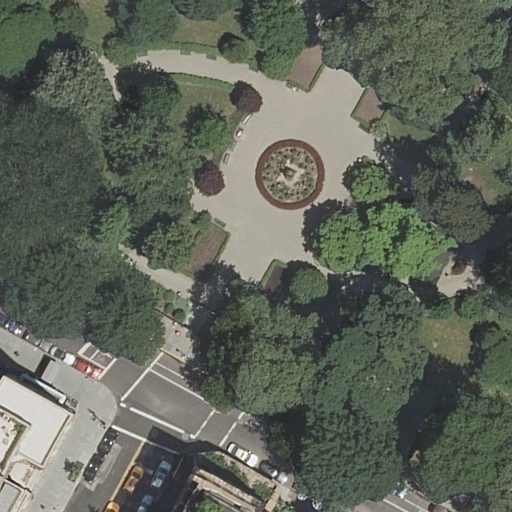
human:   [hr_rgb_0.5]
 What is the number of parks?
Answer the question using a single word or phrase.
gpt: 1

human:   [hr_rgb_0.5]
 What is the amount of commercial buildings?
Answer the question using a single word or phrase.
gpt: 0

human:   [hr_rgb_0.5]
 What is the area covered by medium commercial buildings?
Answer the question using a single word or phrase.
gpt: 0m2

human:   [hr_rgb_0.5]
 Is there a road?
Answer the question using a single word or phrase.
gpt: yes

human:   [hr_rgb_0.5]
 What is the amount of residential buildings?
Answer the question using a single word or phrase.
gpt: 3

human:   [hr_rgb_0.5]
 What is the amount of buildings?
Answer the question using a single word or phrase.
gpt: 3

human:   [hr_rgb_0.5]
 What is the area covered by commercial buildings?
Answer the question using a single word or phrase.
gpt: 0m2

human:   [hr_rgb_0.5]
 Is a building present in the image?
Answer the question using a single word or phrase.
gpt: yes

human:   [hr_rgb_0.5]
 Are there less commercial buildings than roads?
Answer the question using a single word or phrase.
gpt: yes

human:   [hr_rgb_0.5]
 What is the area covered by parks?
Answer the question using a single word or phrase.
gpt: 247m2

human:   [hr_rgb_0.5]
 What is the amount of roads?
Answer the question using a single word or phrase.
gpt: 11

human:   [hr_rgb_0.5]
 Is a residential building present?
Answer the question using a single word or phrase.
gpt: yes

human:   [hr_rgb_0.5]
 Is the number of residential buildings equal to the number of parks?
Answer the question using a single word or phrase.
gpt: no

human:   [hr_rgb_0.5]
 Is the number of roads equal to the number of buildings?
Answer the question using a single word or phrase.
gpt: no

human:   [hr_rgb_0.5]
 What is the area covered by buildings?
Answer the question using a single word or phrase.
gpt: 750m2

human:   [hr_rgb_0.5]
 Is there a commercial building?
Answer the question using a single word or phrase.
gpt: no

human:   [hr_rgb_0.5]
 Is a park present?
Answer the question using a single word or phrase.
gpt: yes

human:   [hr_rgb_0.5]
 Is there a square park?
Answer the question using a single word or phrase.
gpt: no

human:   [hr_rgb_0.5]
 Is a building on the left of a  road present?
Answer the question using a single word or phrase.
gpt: yes

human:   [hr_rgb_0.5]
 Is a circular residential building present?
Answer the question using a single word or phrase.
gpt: no

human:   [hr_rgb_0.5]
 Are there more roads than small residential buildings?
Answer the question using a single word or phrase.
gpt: yes

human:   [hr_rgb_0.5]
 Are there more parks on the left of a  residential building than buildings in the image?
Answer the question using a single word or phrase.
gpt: no

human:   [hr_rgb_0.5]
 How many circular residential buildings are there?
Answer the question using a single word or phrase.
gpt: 0

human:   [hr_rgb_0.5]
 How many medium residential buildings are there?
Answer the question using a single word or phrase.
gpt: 3

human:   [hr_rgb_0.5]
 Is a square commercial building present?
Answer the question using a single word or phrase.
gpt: no

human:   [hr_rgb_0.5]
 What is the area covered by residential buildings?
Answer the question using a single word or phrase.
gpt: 750m2

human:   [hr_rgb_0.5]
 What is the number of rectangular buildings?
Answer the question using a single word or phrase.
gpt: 2

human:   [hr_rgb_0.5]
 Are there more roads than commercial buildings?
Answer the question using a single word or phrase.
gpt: yes

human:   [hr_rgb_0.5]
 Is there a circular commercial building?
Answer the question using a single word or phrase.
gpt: no

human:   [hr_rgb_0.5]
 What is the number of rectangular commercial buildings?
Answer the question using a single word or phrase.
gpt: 0

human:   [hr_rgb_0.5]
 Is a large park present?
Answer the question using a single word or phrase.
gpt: no

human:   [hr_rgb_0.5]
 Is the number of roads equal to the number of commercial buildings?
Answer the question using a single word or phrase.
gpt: no

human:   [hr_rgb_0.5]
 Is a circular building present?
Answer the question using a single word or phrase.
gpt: no

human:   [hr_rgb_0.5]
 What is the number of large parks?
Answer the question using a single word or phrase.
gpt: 0

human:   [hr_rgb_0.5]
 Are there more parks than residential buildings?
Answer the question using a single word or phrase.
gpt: no

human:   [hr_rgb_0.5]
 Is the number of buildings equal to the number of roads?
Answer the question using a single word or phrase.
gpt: no

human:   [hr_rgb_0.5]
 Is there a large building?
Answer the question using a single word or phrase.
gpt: no

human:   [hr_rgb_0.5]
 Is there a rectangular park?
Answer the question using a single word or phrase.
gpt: yes

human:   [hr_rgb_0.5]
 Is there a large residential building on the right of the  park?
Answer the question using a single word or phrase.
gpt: no

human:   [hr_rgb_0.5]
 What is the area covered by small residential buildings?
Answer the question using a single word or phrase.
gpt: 0m2

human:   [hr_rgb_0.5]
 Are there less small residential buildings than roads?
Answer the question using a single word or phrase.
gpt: yes

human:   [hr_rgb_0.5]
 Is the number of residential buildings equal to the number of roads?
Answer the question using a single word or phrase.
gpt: no

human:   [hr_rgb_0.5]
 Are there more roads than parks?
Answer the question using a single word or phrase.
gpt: yes

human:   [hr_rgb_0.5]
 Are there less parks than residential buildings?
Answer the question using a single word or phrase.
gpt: yes

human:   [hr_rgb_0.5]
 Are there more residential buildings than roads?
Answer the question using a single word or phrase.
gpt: no

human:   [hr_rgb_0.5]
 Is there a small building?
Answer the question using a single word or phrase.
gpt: no

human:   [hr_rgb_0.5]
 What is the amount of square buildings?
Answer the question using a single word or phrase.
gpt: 0

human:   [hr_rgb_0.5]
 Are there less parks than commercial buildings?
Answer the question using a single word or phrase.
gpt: no

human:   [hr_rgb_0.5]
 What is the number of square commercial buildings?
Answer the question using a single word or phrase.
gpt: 0

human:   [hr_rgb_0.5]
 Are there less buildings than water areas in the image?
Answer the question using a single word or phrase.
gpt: no

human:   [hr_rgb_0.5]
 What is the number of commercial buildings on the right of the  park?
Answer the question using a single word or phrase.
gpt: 0

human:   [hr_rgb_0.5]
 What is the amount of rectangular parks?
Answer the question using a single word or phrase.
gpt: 1

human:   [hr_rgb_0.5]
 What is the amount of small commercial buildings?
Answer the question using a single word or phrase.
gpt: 0

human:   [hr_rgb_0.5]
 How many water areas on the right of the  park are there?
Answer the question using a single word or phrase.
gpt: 0

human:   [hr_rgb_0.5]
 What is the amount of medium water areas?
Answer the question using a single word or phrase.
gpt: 0

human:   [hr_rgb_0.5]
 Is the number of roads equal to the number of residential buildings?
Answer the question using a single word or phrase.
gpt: no

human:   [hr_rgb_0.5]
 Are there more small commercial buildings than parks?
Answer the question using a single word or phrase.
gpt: no

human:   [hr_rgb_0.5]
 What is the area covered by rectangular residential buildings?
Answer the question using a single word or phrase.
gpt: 450m2

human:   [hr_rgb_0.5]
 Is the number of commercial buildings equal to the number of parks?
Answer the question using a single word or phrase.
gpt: no

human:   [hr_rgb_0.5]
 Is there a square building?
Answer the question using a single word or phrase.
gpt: no

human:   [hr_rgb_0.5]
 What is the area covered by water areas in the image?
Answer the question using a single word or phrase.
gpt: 0m2

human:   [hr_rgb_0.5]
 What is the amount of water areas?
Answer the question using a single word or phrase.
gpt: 0

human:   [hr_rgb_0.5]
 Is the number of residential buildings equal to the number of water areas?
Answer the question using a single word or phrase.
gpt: no

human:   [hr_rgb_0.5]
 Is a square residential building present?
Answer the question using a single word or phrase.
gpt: no